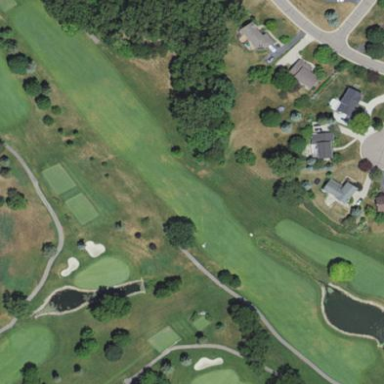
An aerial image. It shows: Grassy golf fairway.